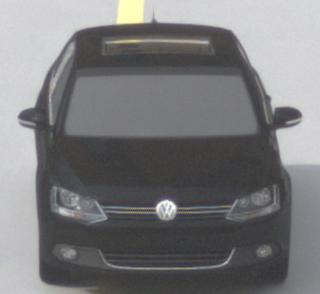
Make: VW
Model: Jetta 1.2 TSI
Detailed model: Jetta (IV)
Model produced from: 2011/01
Model produced until: 2014/08
Doors: 4
Color: black
Road condition: dry road
Daytime: morning or afternoon
Contrast: low contrast